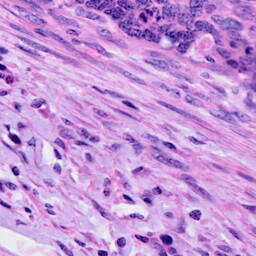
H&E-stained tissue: Cervix